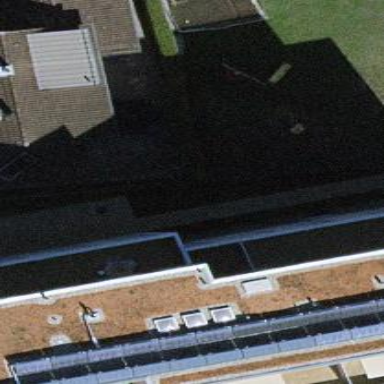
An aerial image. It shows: Apartment building with flat roof.